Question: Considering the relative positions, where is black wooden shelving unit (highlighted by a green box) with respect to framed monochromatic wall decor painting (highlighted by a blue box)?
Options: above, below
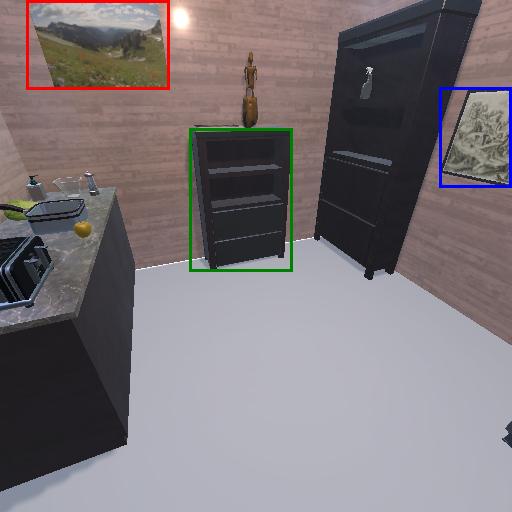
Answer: above